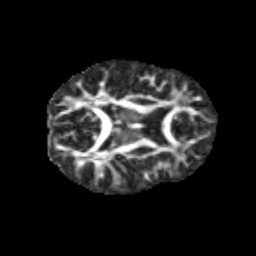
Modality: FA
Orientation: axial
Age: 11
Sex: male
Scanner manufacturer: siemens
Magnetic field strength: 3 T
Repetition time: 3.8 s
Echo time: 0.07 s